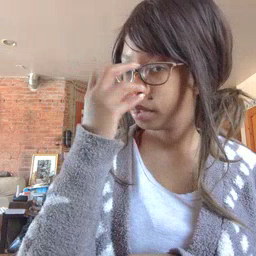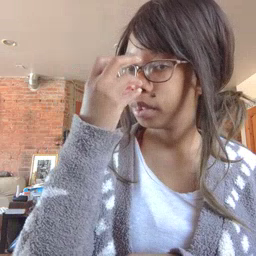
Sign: clown